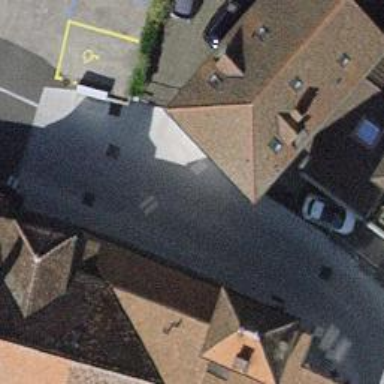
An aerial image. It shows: Residential road with paving stones.